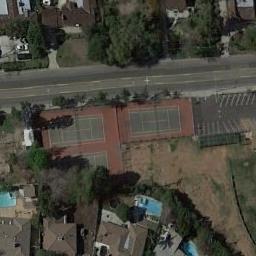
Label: tennis_court